Field crop: maize
Growth stage: 2
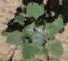
Species: chenopodium